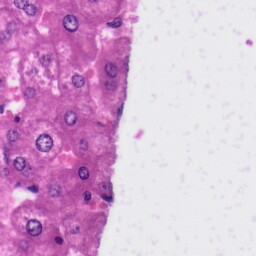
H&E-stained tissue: Liver